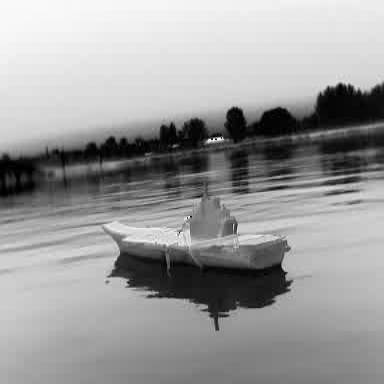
There is a warship in the infrared image.